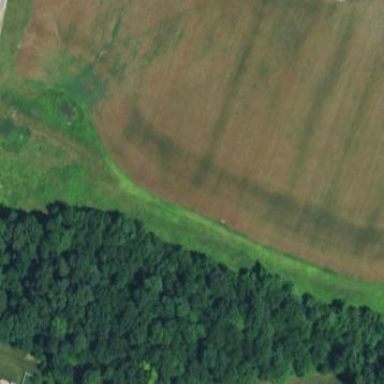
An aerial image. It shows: Serene woodland landscape.